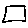
Label: square